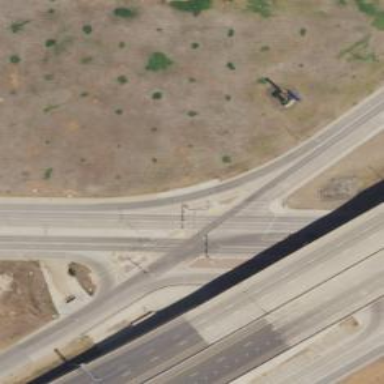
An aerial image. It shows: Secondary link road.